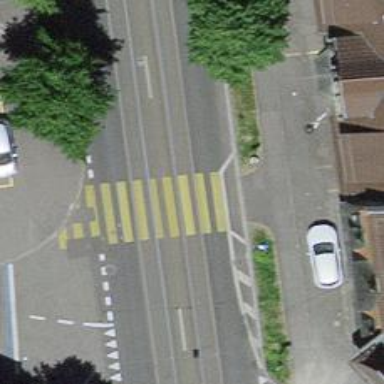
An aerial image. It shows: Tram crossing on the railway.